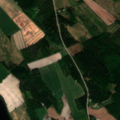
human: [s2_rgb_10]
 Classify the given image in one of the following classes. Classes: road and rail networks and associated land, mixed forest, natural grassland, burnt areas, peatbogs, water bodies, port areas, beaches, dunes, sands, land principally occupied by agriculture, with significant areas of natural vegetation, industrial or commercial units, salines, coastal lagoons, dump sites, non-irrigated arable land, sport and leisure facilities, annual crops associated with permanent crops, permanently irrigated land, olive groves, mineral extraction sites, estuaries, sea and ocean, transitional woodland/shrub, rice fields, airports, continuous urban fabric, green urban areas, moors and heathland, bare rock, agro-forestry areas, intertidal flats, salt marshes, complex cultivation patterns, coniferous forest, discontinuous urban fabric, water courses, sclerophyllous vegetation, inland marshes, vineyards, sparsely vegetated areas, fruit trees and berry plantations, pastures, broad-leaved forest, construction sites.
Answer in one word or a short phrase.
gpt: land principally occupied by agriculture, with significant areas of natural vegetation, coniferous forest, mixed forest, water bodies